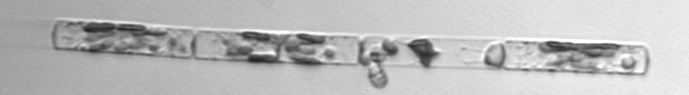
Label: Guinardia_delicatula